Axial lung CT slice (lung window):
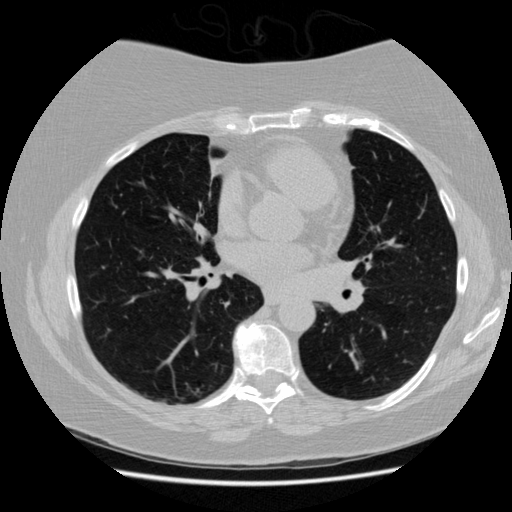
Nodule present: no